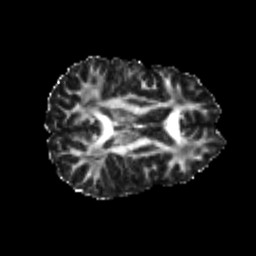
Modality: FA
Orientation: axial
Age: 21
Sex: female
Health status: healthy
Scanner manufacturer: philips
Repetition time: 7.389 s
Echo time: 0.08599 s